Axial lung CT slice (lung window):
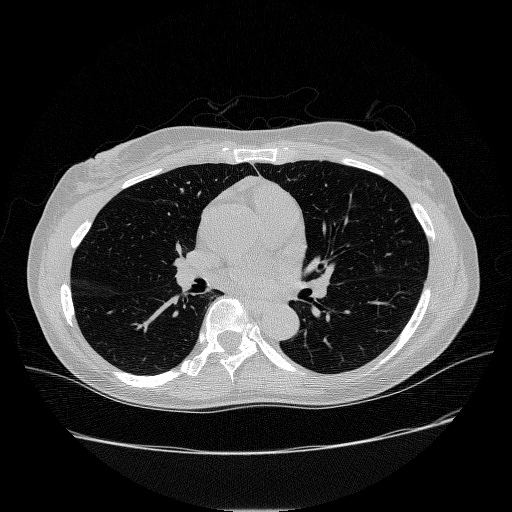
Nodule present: yes
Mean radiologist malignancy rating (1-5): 4